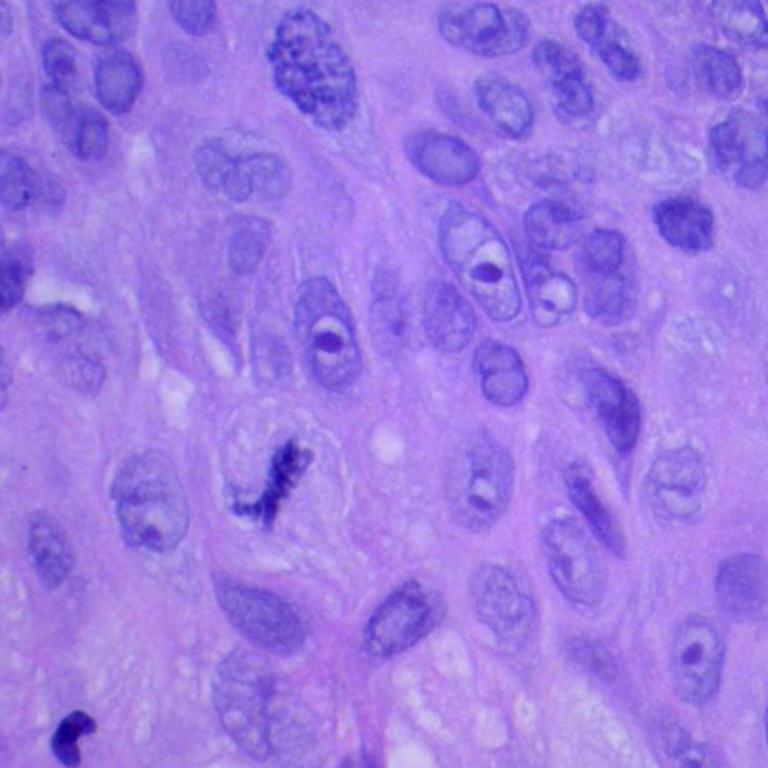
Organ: lung
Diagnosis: squamous carcinomas